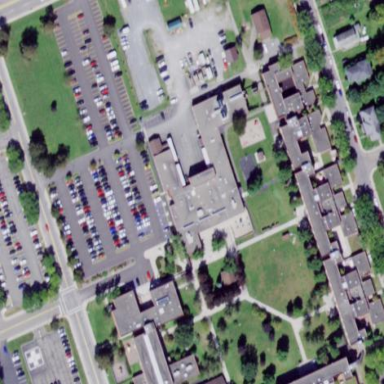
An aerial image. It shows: Healthcare facility identified as hospital.